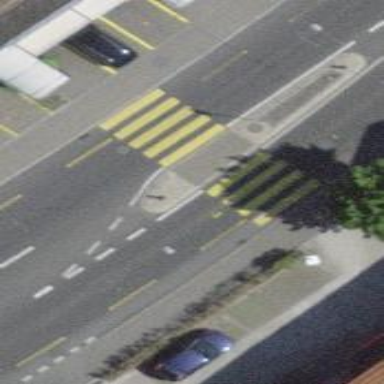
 featuring cycle lane and trolley wire. There are separate sidewalks on both sides."